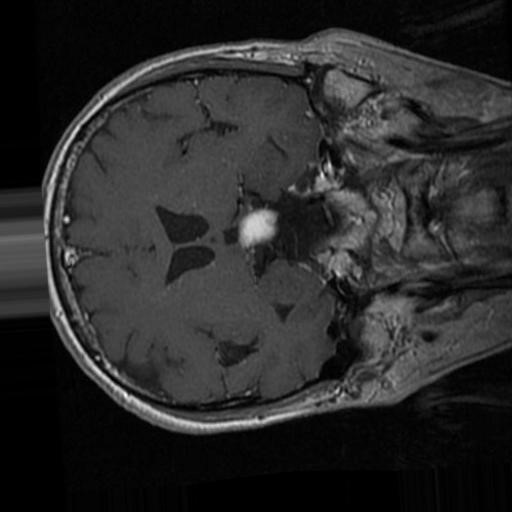
Label: brain_menin